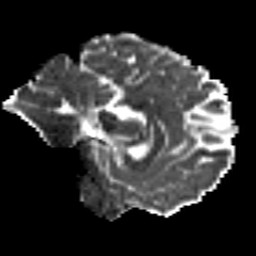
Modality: MD
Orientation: sagittal
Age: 18
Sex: male
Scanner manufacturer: siemens
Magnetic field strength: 3 T
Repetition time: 8.8 s
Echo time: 0.085 s